Milling tool wear sample.
Tool blade image: 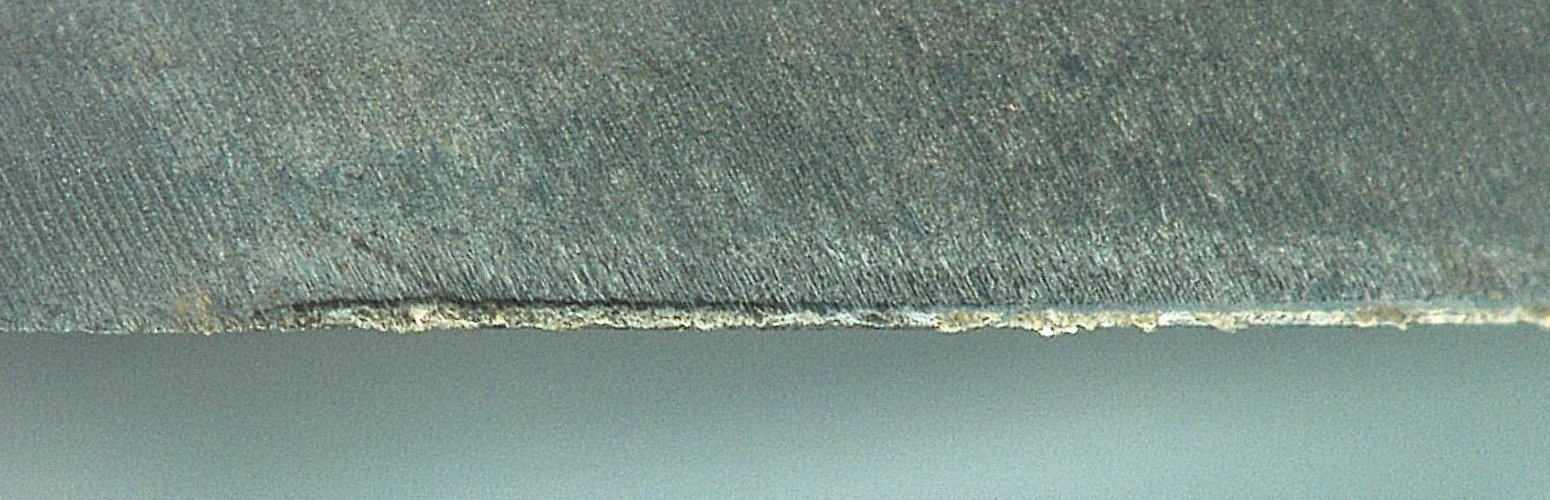
Chip image: 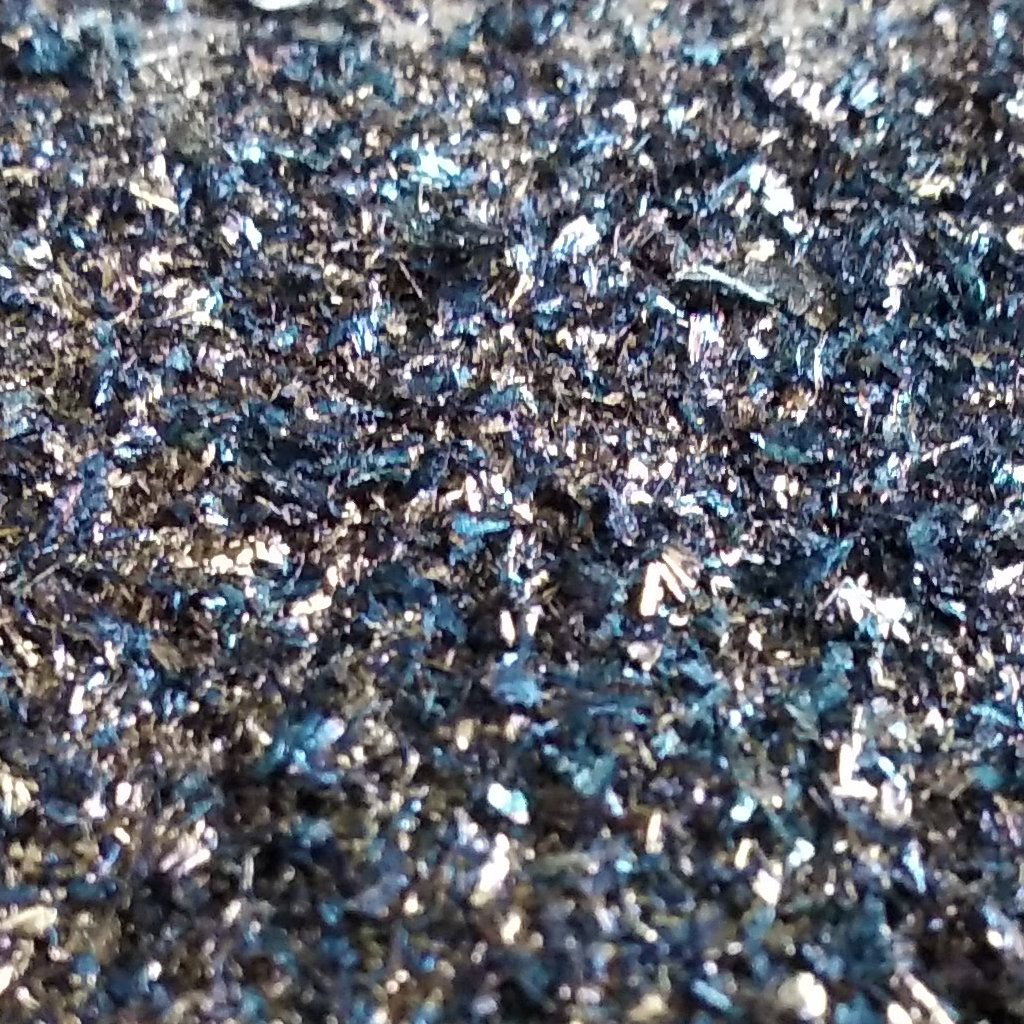
Workpiece image: 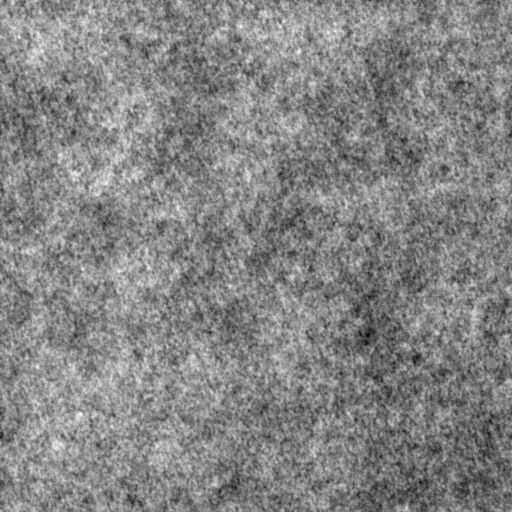
Tool wear state: dulled
Gaps: 0.09
Flank wear: 116.78
Overhang: 24.57
Force-signal Mel-spectrograms (X, Y, Z axes): 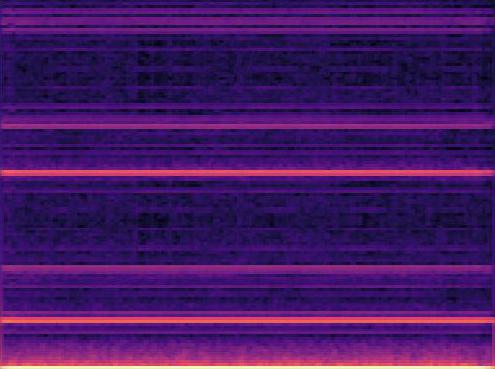 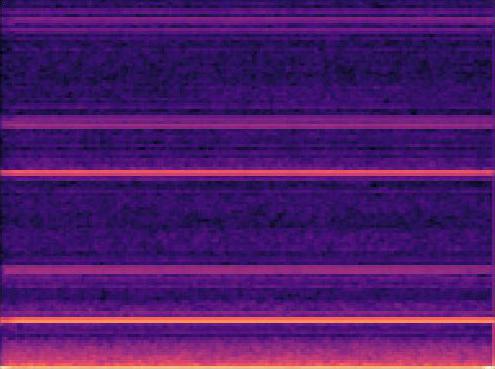 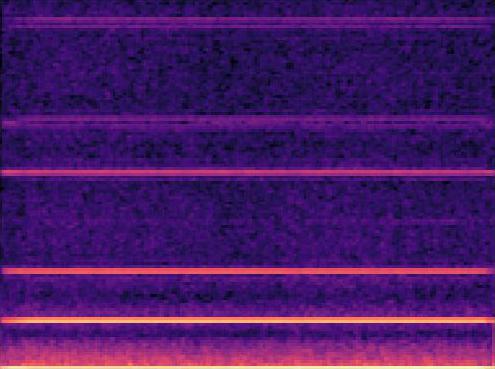
Force-signal scalograms (X, Y, Z axes): 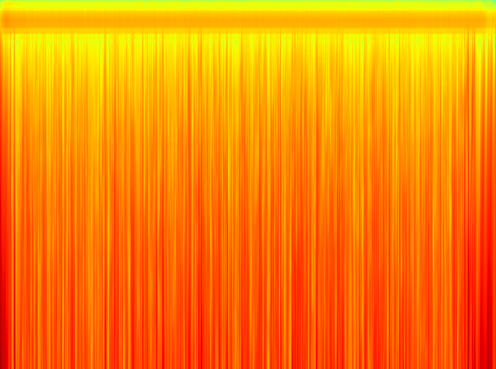 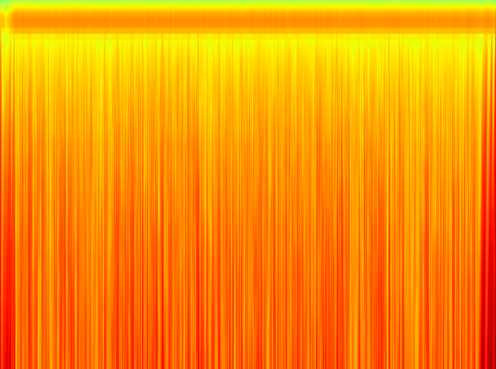 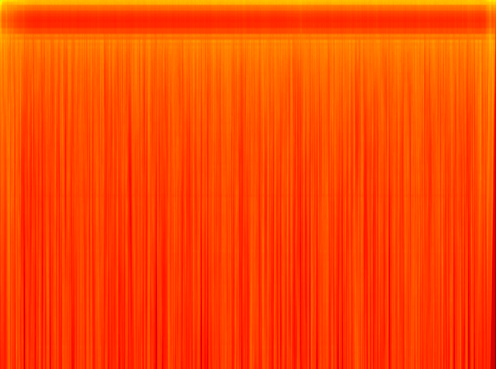
Force phase: accelerated_severe_wear